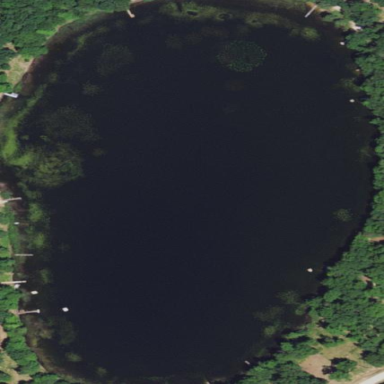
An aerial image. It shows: Beautiful lake surrounded by nature.